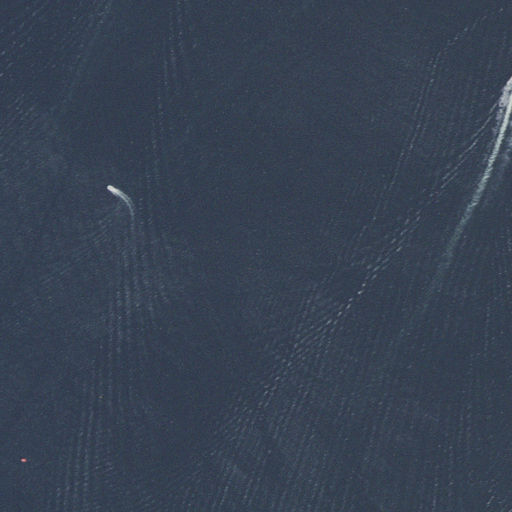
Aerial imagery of island in Massachusetts named Tenpound Island Ledge containing only open water